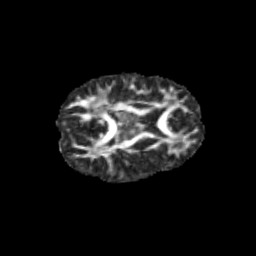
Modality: FA
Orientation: axial
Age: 11
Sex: female
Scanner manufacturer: siemens
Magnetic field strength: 3 T
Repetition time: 3.8 s
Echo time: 0.07 s